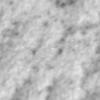
Label: no_change